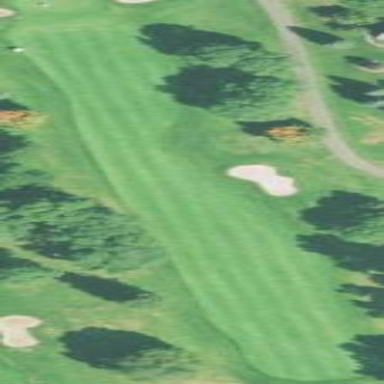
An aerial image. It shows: Golf fairway in the image.